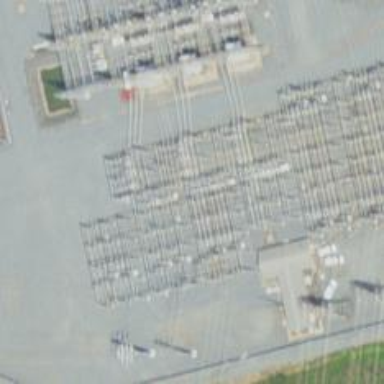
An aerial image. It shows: Switch for power supply.